Milling tool wear sample.
Tool blade image: 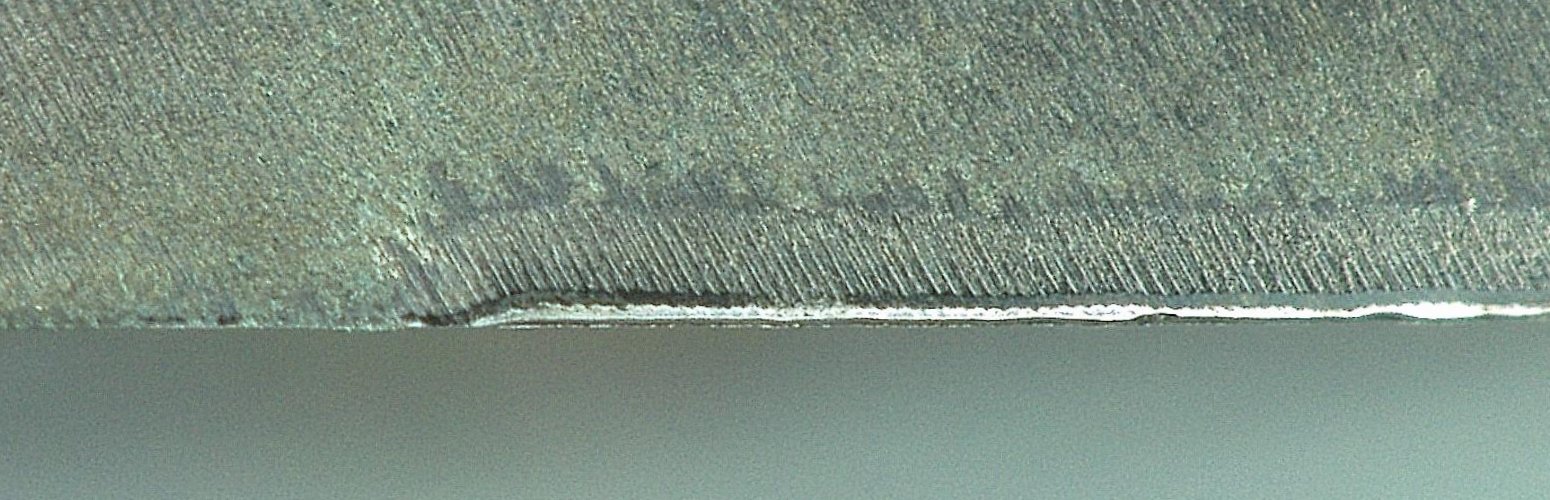
Chip image: 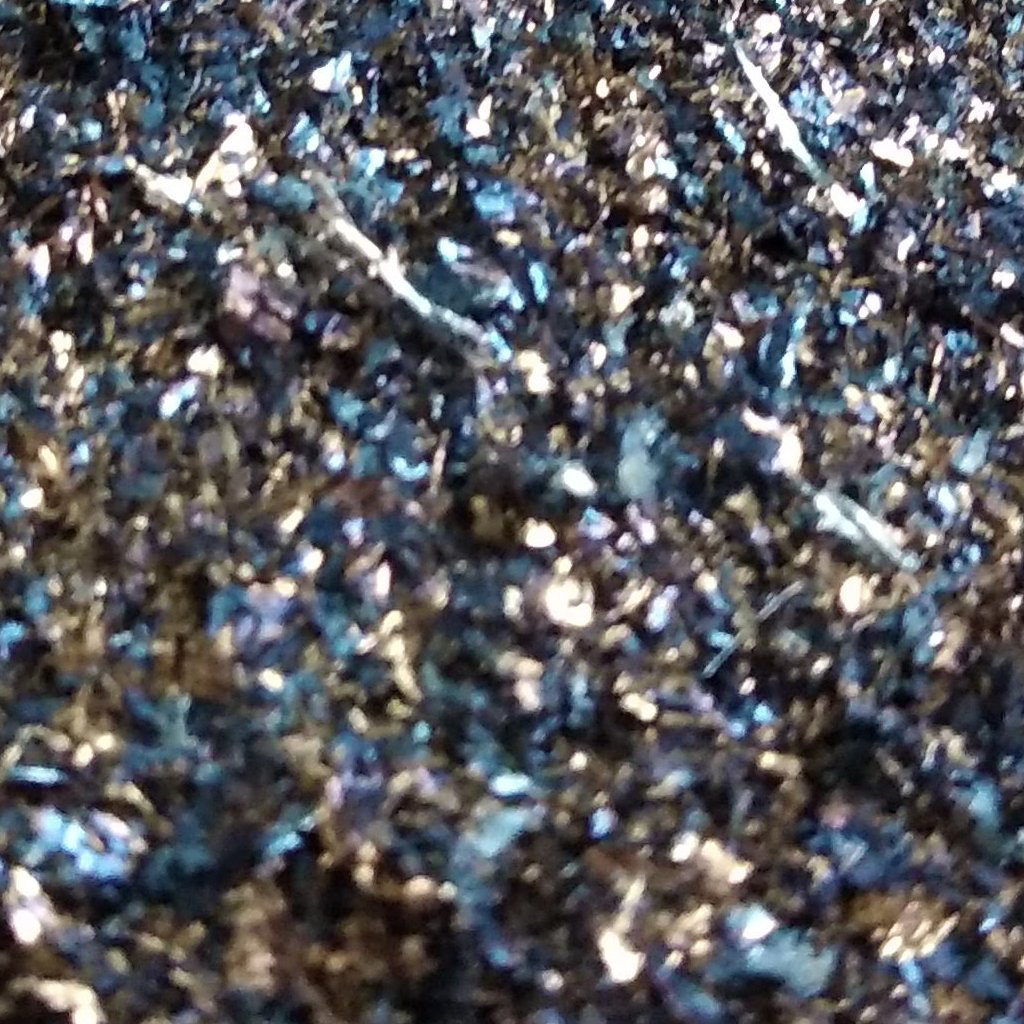
Workpiece image: 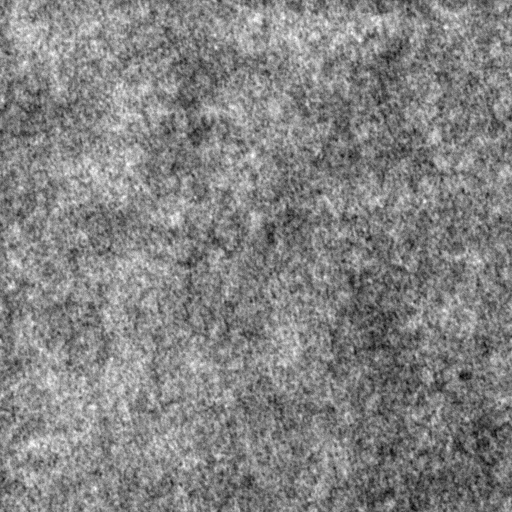
Tool wear state: dulled
Gaps: 13.88
Flank wear: 140.72
Overhang: 7.24
Force-signal Mel-spectrograms (X, Y, Z axes): 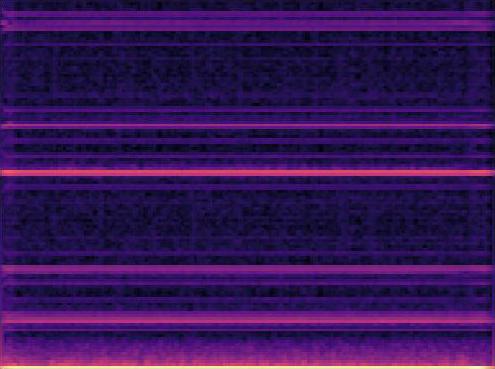 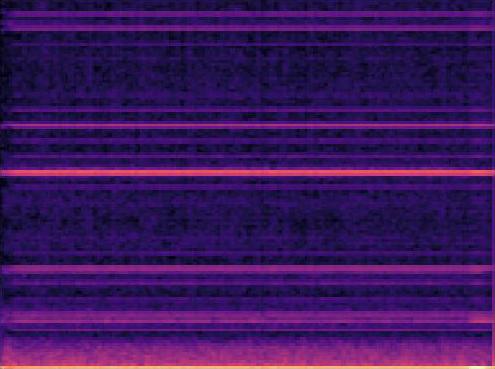 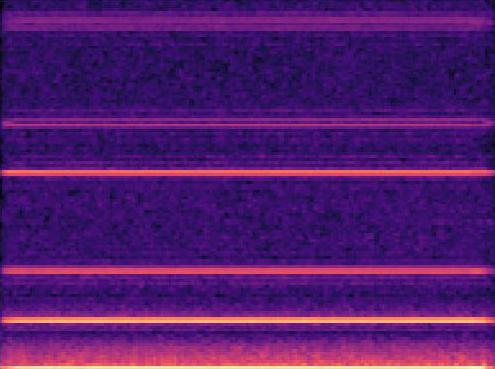
Force-signal scalograms (X, Y, Z axes): 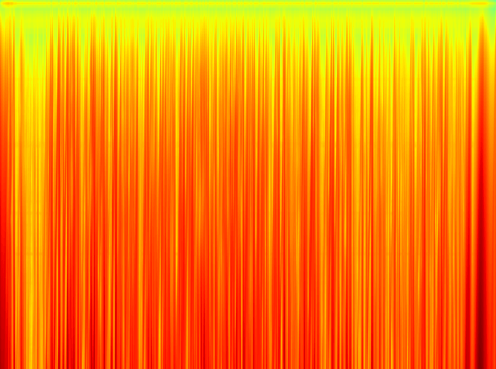 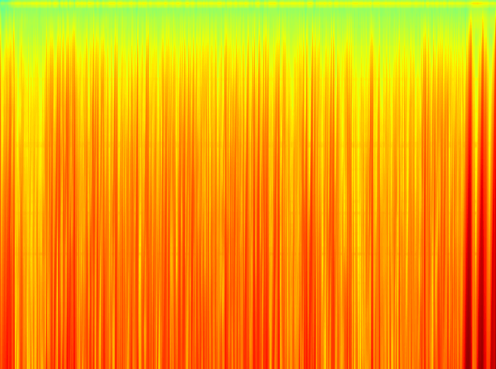 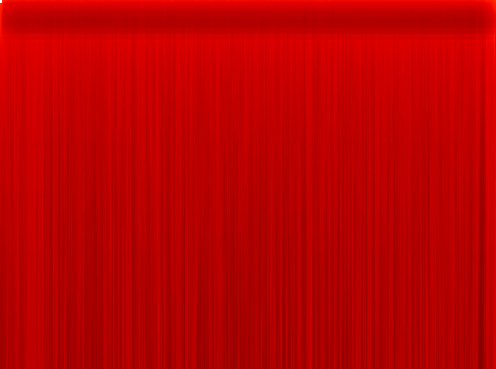
Force phase: accelerated_severe_wear